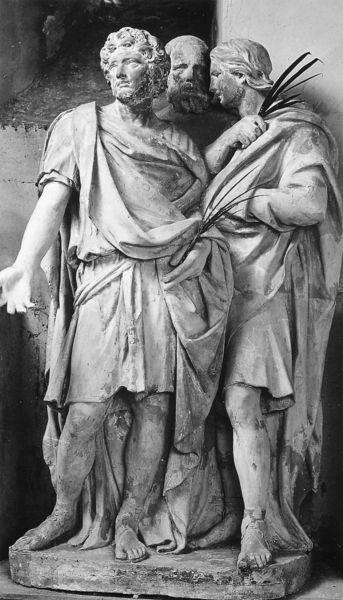
Titel: Drei Heilige Märtyrer
Künstler: Alessandro Algardi
Standort: Rom, S. Luca e Martina, Krypta (EU - I - Latium)
Schlagwörter: fuß, gruppe, mann, haar, männer, schwarz, weiss, bart, falten, sockel, stein, gewand, haare, drei, locken, skulptur, bein, füße, weis, figuren, palme, palmwedel, sandalen, faltenwurf, kontrapost, zweig, palmzweig, sandale, antik, griechen, toga, griechenland, gips, spielbein, standbein, standbild, figurinen, figurengruppe, tuscheln, statuengruppe, sklptur, intrige, ahnungslos, tokar, vergborgen